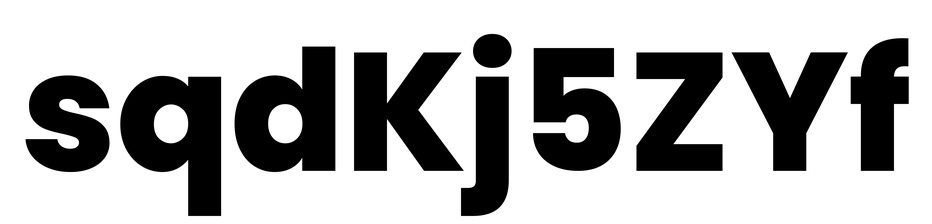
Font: Poppins-ExtraBold